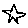
Label: star